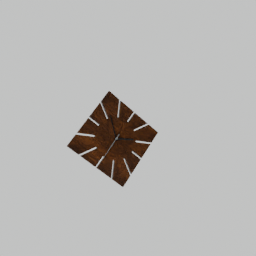
Label: decoration